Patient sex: M
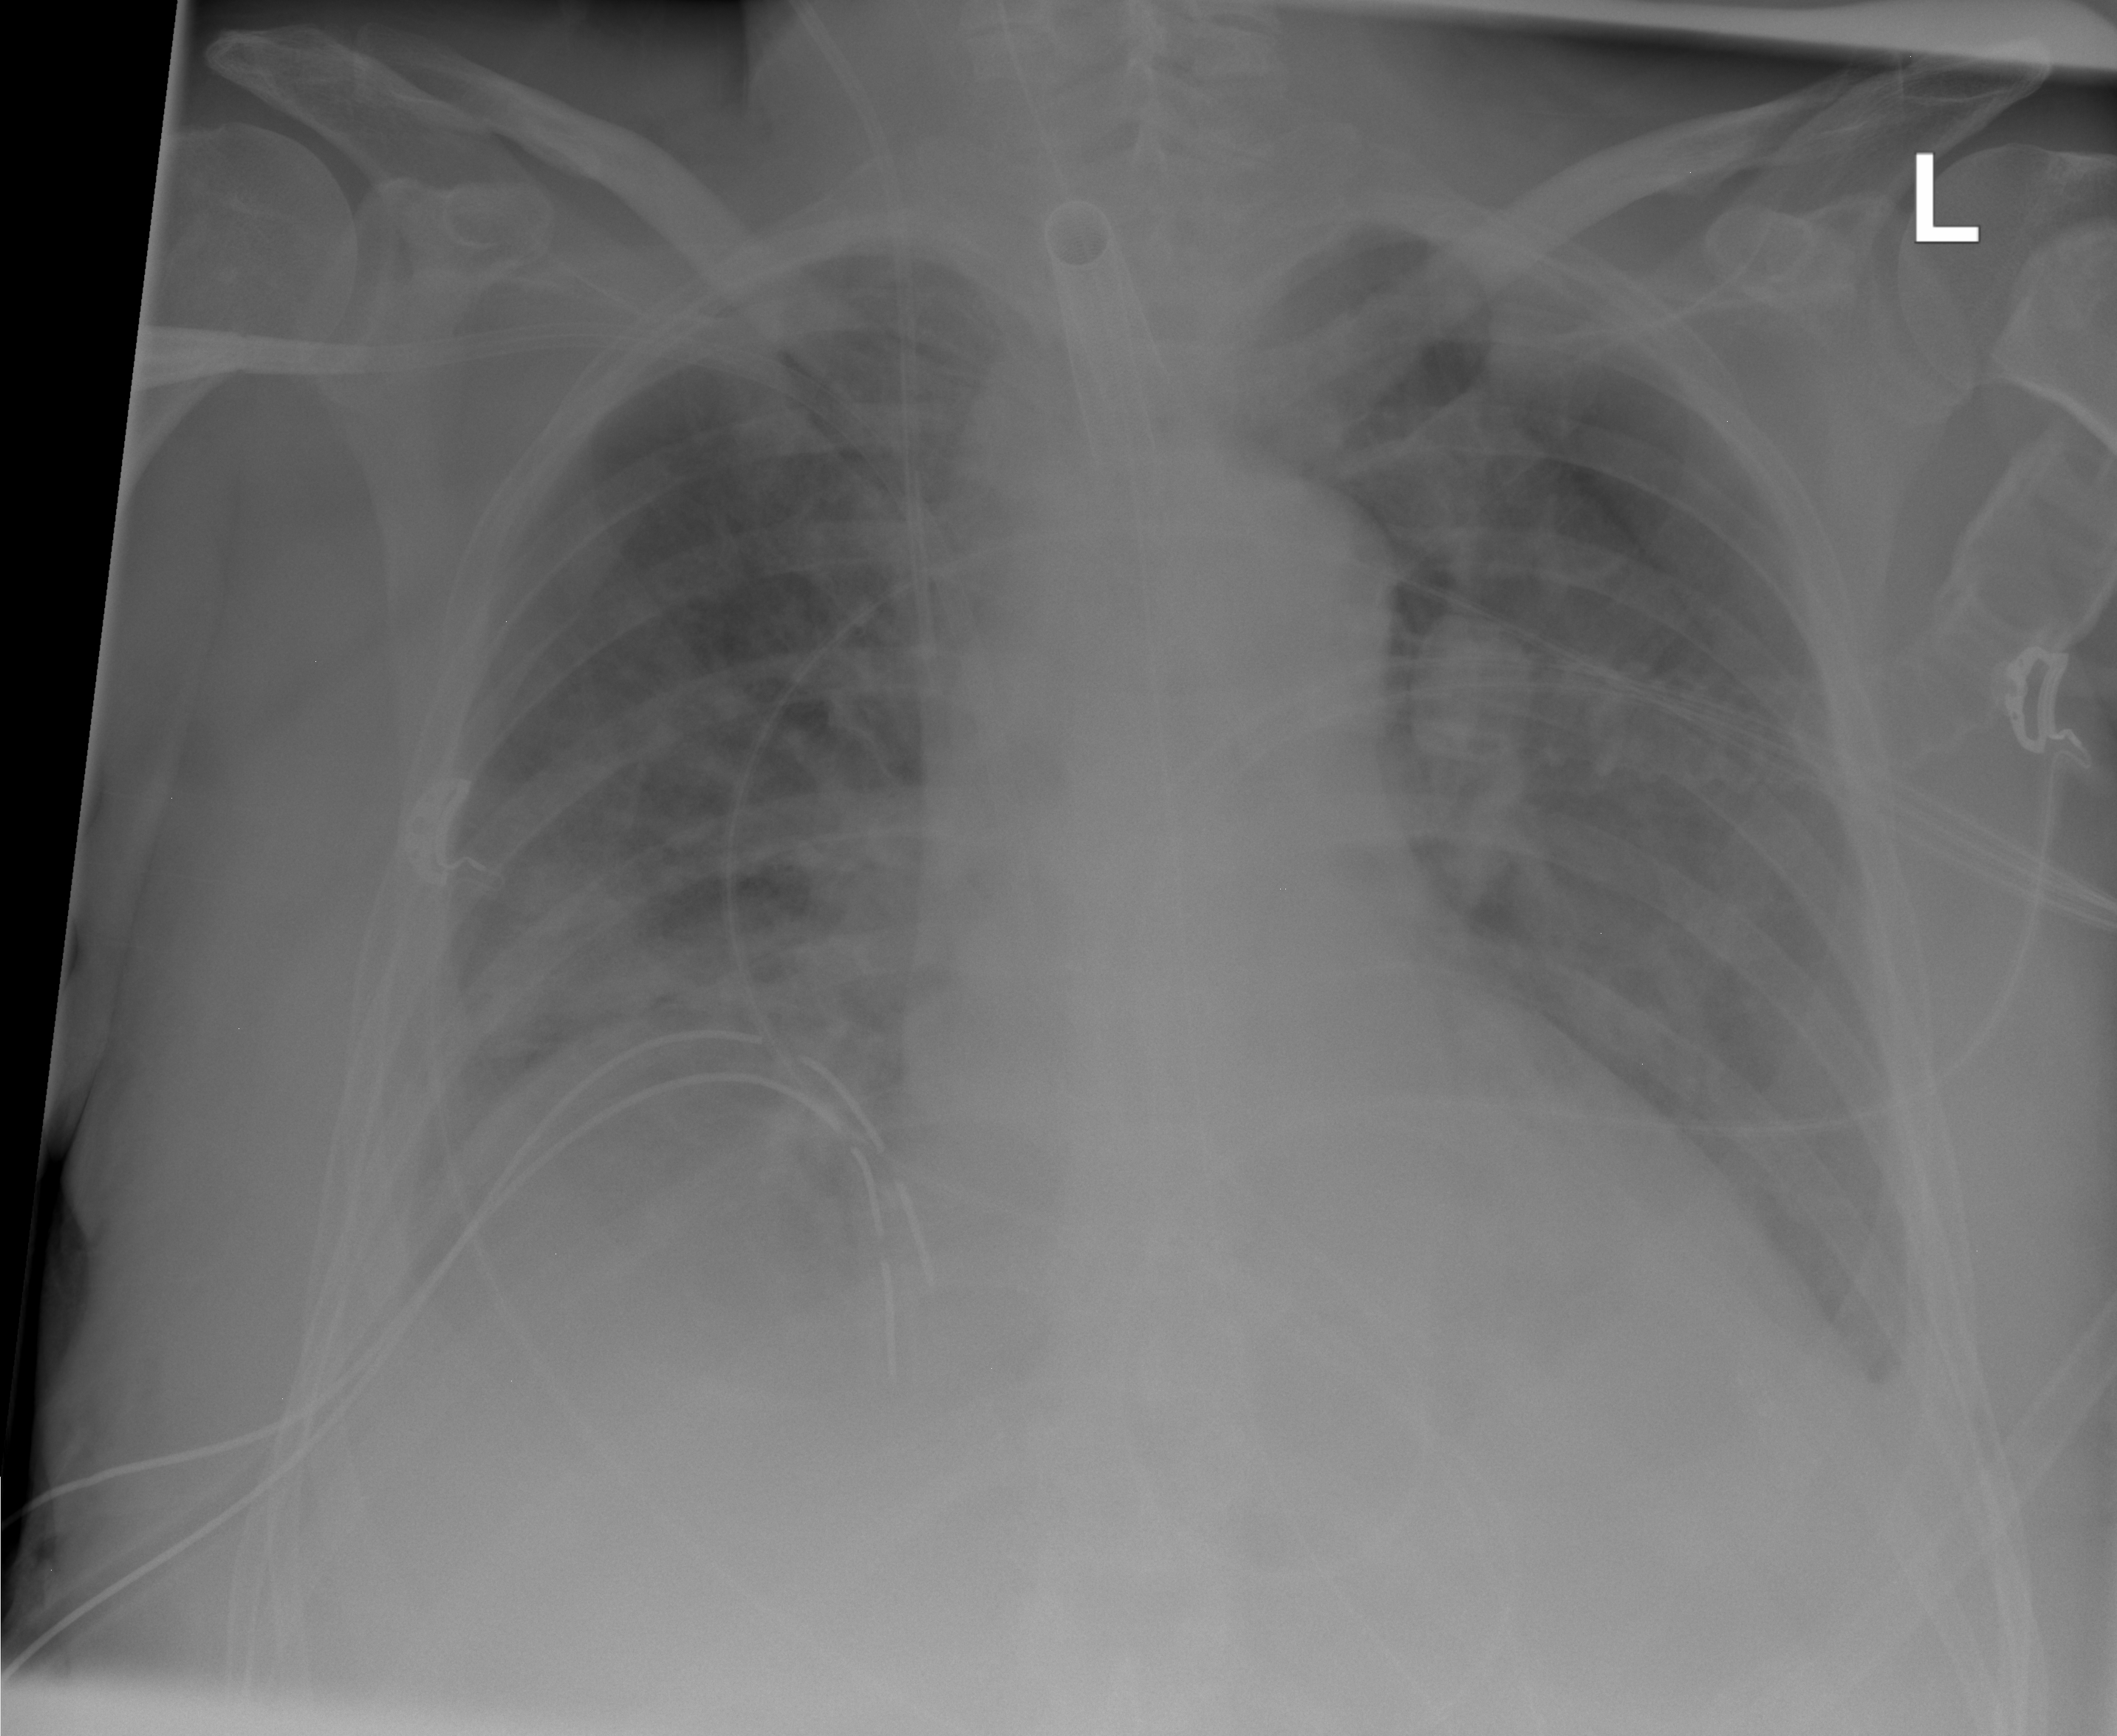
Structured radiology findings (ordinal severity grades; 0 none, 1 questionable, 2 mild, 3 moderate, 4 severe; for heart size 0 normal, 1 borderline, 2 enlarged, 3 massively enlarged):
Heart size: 1
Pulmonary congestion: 2
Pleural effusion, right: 2
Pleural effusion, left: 2
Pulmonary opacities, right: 2
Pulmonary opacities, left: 2
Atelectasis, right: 2
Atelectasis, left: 2